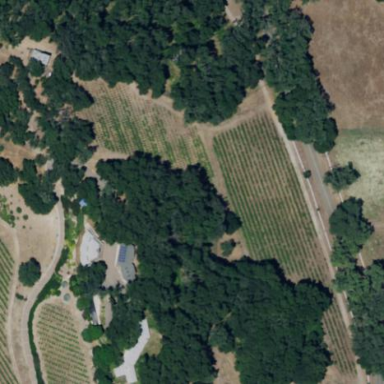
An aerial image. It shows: Vineyard with grape crops.